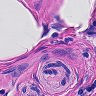
Metastatic tissue present: yes